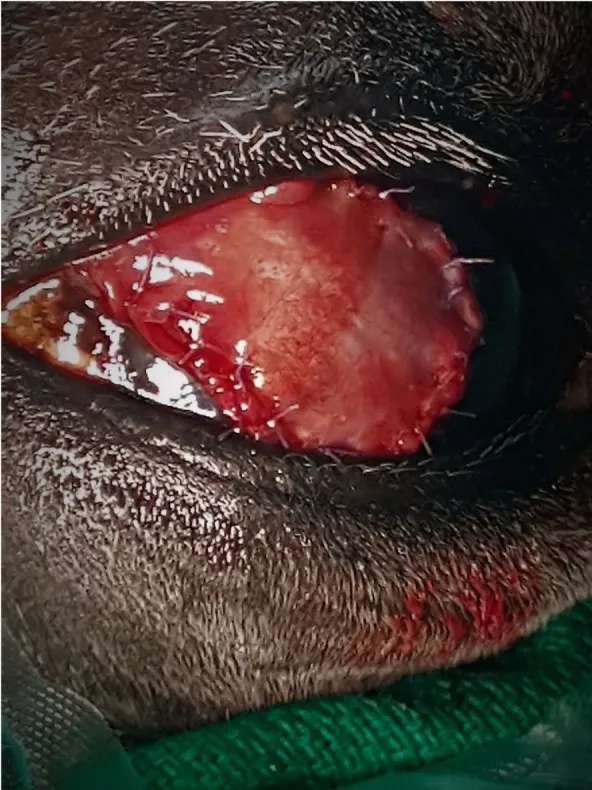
Intraoperative photograph illustrating the pedicle conjunctival flap created to cover the ulcer.
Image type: medical_photograph (other_medical_photograph)